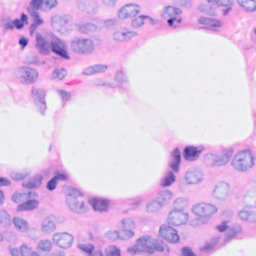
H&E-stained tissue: Breast